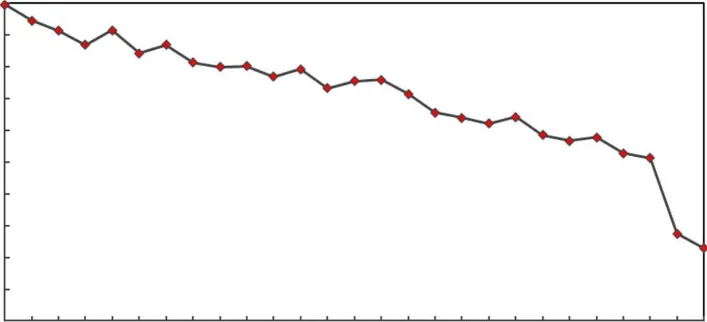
Blood glucose level chart.
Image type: chart (chart)